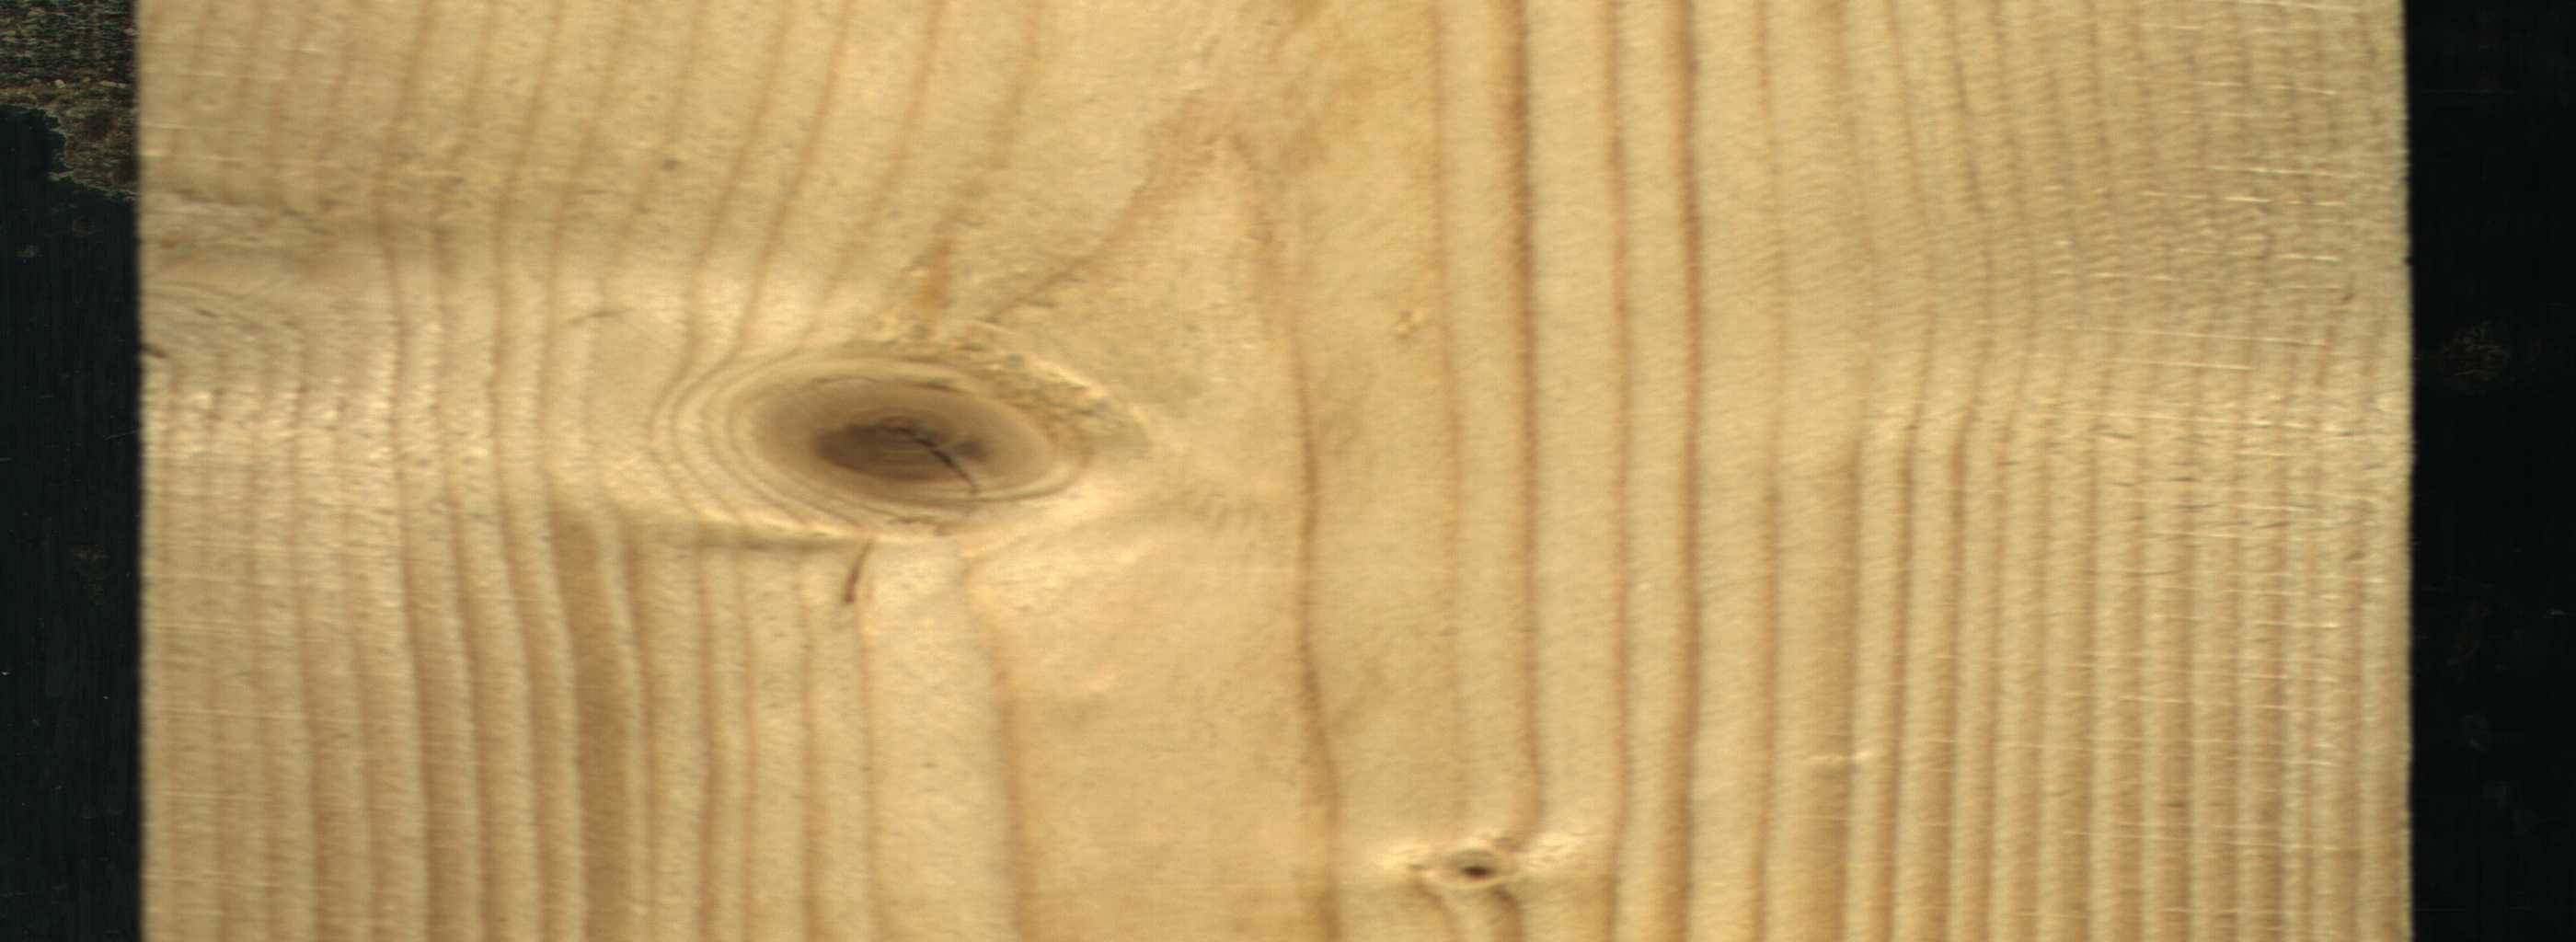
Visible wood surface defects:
knot_with_crack
Live_Knot